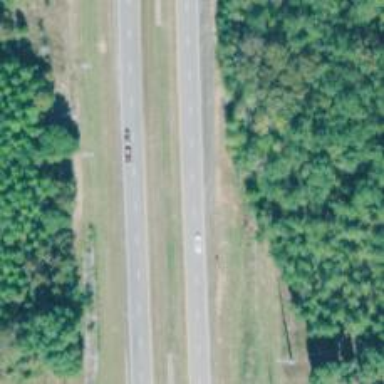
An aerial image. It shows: Trunk highway with expressway features.